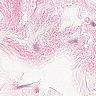
Metastatic tissue present: no